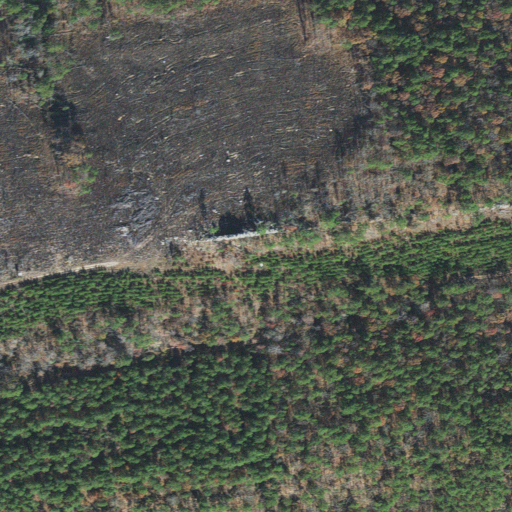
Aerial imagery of ridge(s) in Arkansas named Wall Mountain containing evergreen forest, grassland, mixed forest, shrub, and open development